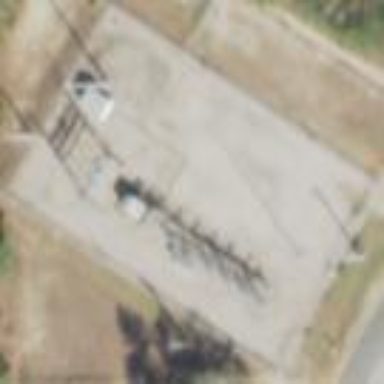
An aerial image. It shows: Distribution level power substation surrounded by fence.